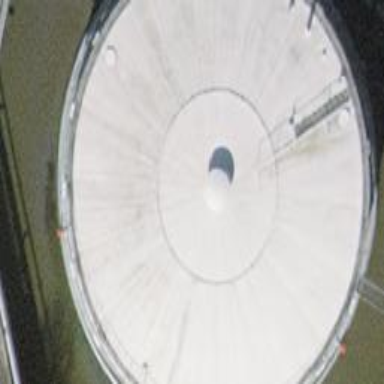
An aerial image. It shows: Storage tank which is man-made.